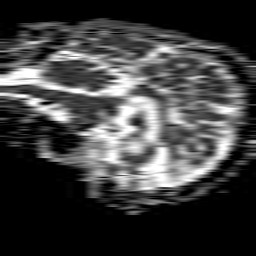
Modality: ADC
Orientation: sagittal
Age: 73
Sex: female
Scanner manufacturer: philips
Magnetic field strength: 1.5 T
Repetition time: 4.6 s
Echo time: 0.08941 s